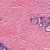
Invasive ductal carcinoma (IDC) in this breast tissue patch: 0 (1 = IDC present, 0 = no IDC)